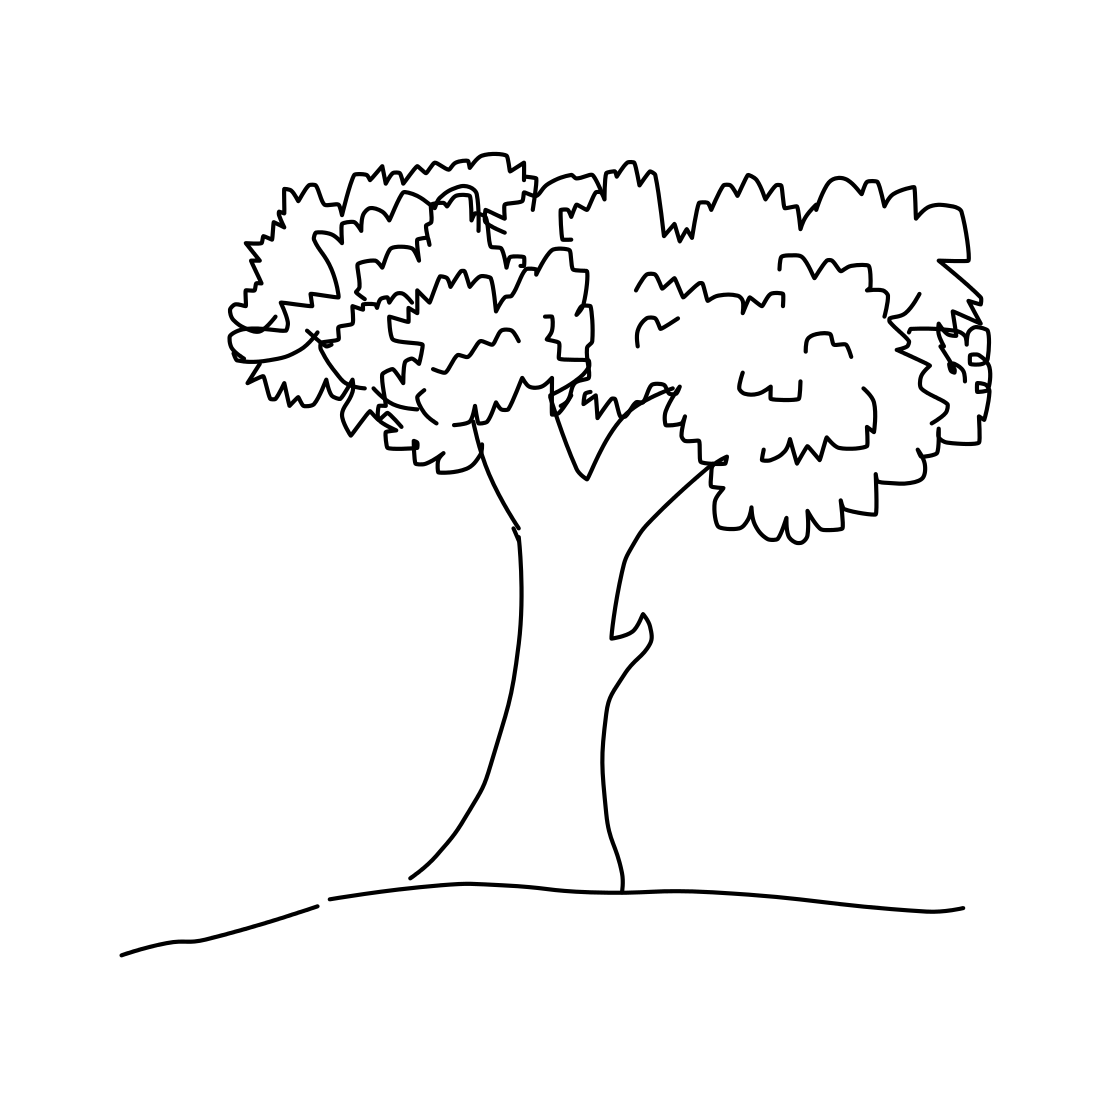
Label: tree